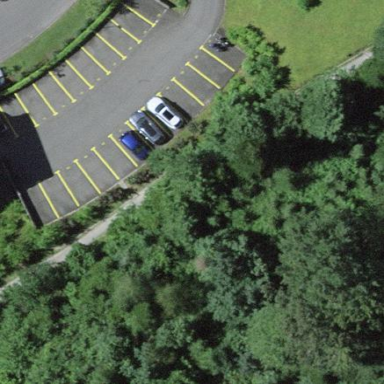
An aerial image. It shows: Rooftop parking area with asphalt surface.